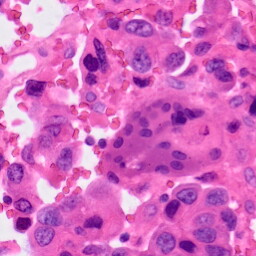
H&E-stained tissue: Lung